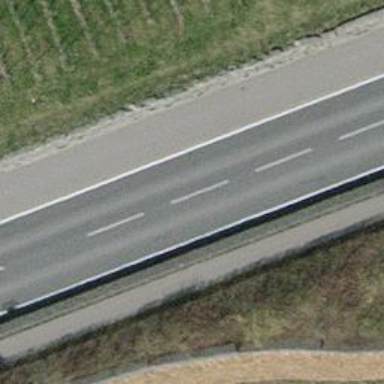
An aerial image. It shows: Tertiary road with cycle track alongside it.